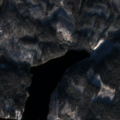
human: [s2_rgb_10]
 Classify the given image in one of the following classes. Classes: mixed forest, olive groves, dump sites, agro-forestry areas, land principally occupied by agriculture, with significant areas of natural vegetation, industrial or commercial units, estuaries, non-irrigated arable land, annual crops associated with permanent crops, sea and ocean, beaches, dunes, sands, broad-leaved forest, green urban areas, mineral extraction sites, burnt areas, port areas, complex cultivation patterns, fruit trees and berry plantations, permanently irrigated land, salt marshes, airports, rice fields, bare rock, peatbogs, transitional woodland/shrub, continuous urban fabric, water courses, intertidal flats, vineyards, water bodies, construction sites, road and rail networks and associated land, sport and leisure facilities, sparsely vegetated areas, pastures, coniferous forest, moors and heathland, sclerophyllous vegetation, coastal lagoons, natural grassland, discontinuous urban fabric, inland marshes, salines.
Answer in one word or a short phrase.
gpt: coniferous forest, mixed forest, transitional woodland/shrub, water bodies